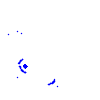
Particle: kaon